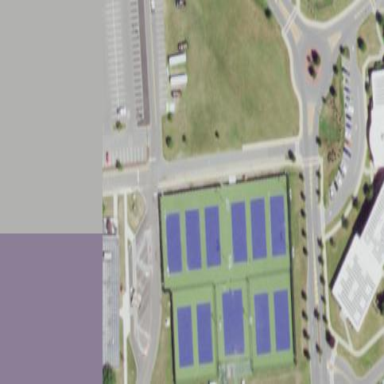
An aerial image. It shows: Paved tennis court on the pitch.